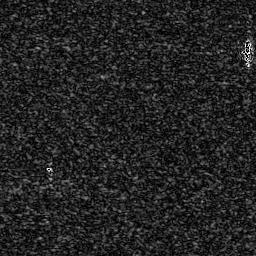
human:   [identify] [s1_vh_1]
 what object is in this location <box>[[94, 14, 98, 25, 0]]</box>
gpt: <ref>1 small ship at the top right</ref>